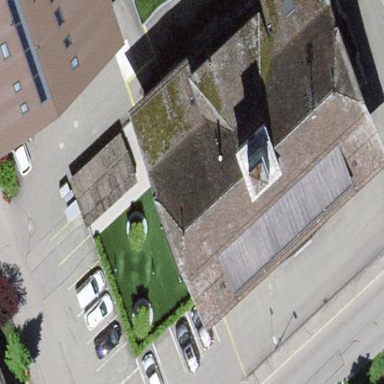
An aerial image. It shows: School building.